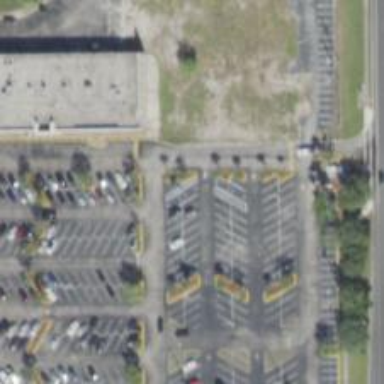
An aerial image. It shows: Parking space.